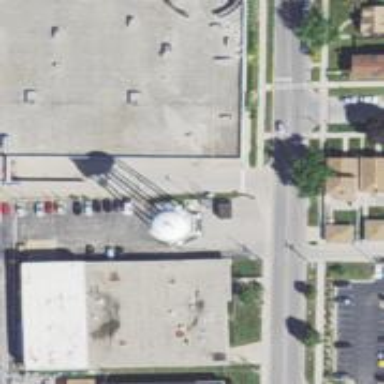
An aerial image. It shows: Water tower that is man-made.